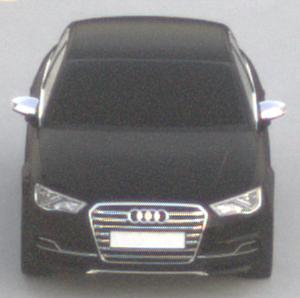
Make: Audi
Model: S3
Detailed model: 8V
Model produced from: 2013
Model produced until: 2020
Doors: 4
Color: black
Road condition: dry road
Daytime: sunrise or sunset
Contrast: low contrast